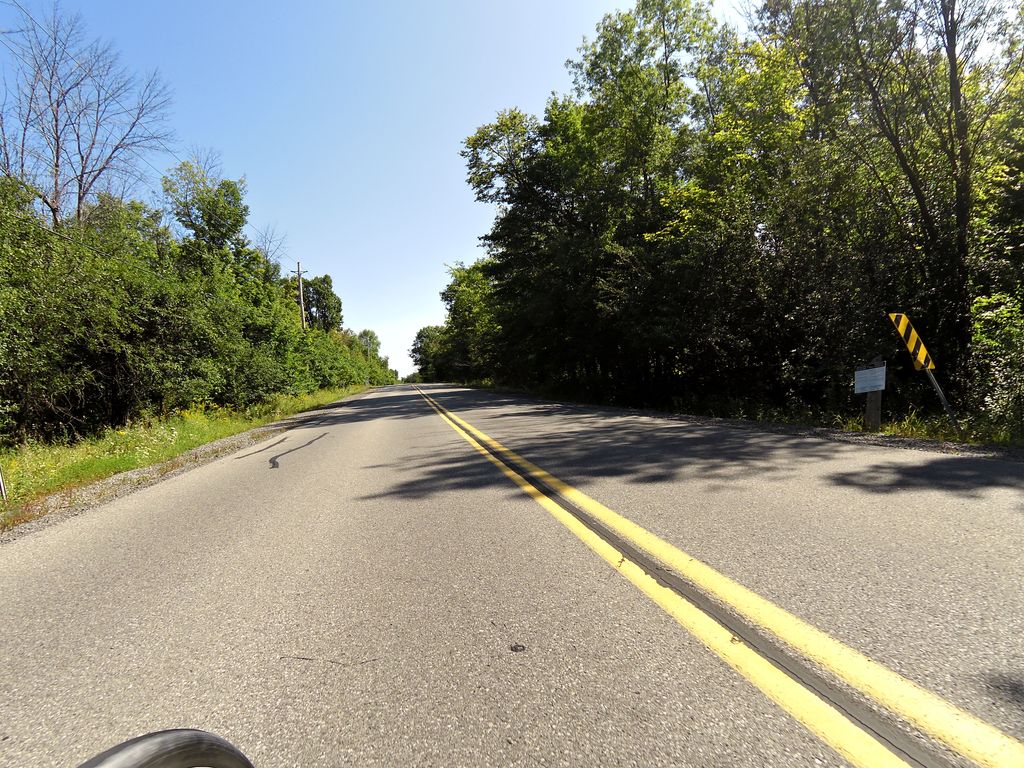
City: ottawa-gatineau